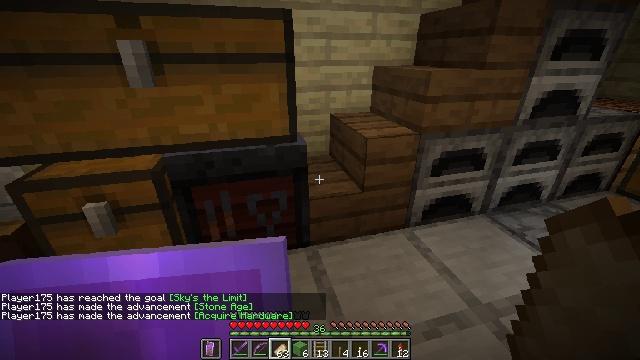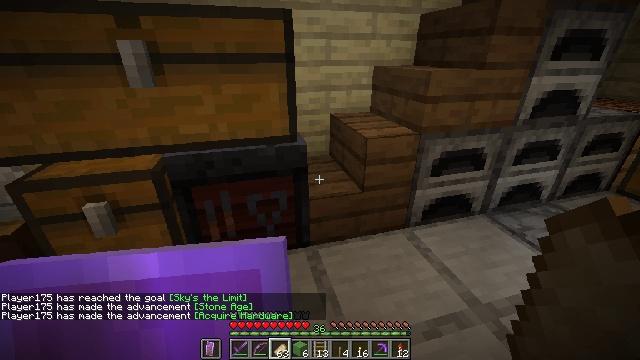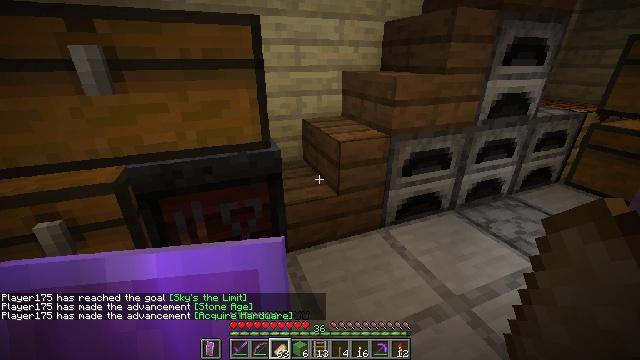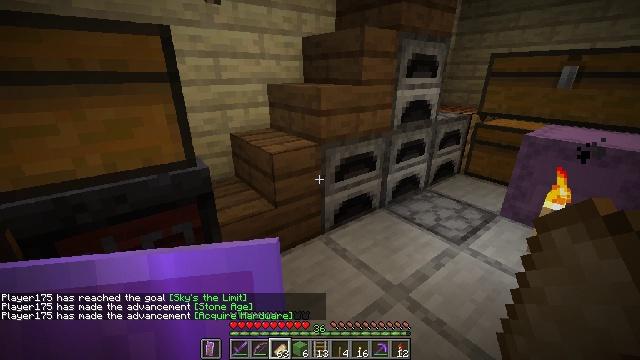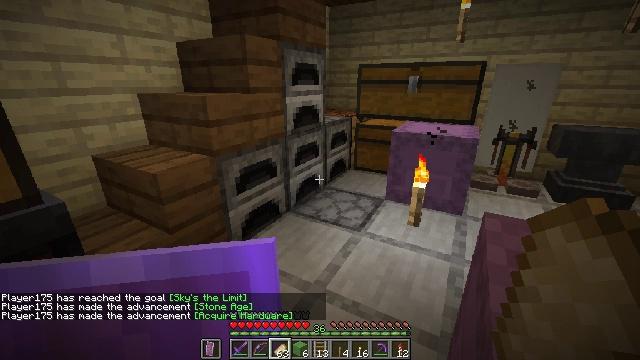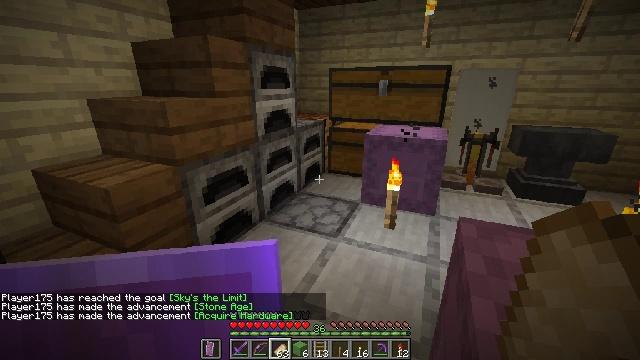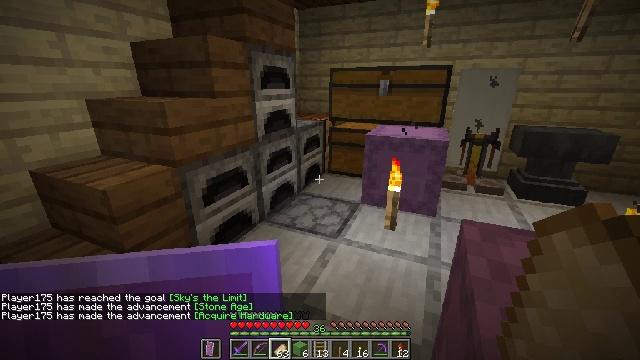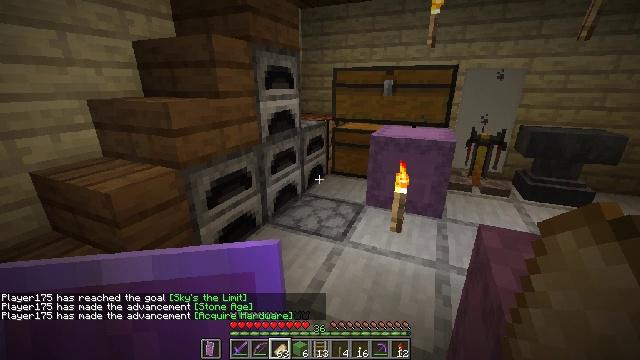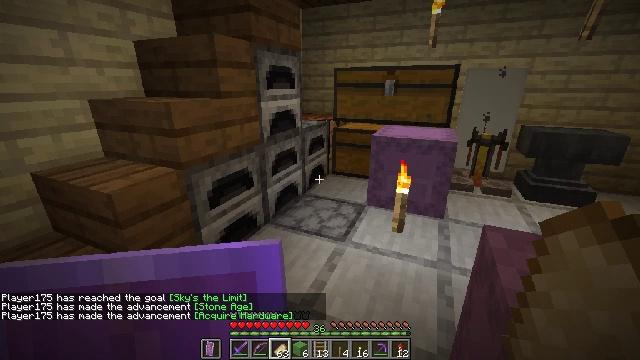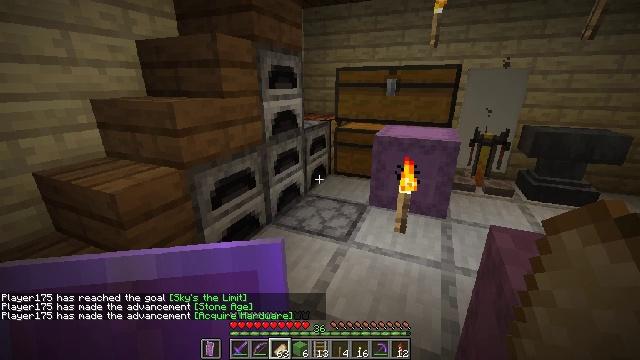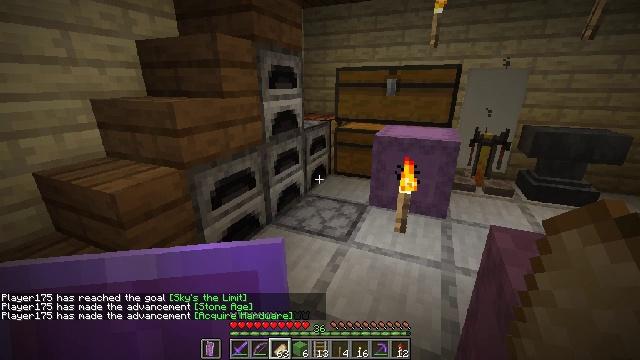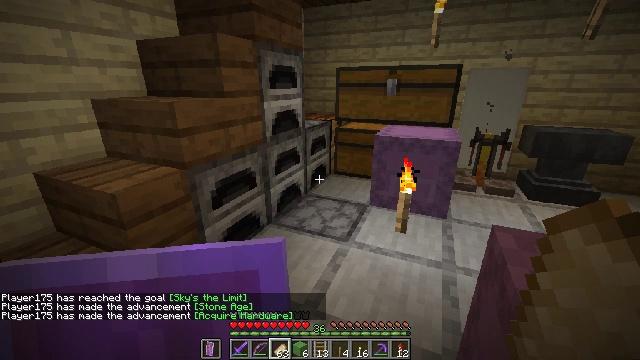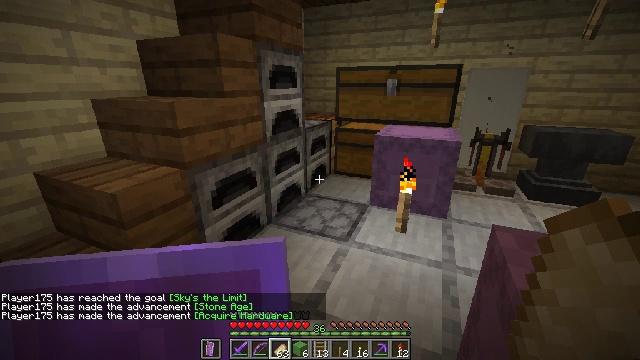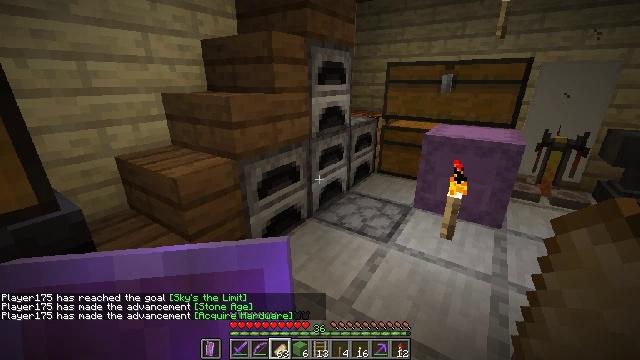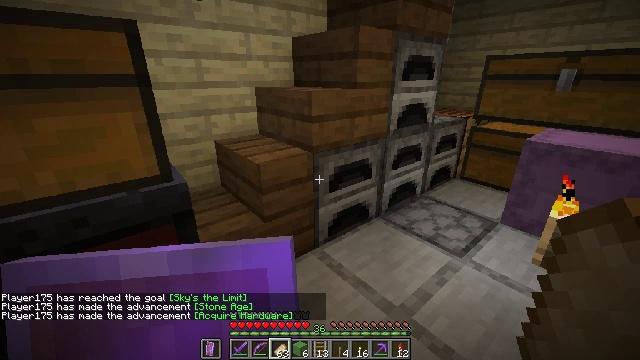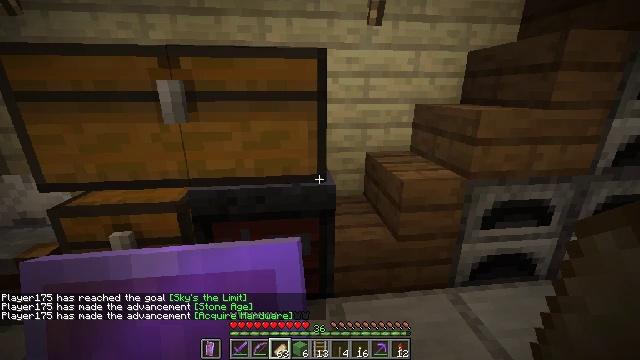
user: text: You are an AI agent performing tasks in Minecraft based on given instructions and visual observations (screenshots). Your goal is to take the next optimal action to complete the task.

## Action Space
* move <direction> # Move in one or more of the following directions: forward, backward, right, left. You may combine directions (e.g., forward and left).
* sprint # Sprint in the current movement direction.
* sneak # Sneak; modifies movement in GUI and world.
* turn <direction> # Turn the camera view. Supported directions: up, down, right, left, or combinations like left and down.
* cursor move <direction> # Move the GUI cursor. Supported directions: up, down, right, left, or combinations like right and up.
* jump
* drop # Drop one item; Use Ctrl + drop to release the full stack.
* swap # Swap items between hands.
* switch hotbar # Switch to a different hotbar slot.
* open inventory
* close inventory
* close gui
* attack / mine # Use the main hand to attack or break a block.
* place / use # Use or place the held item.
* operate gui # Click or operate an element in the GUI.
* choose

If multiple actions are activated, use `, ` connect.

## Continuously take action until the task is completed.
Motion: motion action
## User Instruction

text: Combine redstone torches, stone, and nether quartz to make a comparator.
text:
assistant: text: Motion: no_op
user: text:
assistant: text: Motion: turn right and up
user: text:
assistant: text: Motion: turn right and up
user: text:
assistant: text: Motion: turn right and up
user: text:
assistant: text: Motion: move forward, turn right
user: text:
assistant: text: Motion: move forward
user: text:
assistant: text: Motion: no_op
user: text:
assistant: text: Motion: no_op
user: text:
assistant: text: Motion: no_op
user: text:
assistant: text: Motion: no_op
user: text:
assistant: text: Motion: no_op
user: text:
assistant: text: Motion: no_op
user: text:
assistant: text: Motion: turn left
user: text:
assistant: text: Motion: turn left
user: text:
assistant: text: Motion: turn left and up
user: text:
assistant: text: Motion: turn left and up
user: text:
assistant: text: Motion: turn left and up
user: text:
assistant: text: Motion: no_op
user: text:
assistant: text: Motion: turn up
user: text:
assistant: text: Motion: turn up
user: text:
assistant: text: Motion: no_op
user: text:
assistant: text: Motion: no_op
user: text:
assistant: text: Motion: no_op
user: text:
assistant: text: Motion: no_op
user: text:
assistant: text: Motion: use / place
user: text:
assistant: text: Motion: use / place
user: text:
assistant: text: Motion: no_op
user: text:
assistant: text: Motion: no_op
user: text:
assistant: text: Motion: no_op
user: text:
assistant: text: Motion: no_op